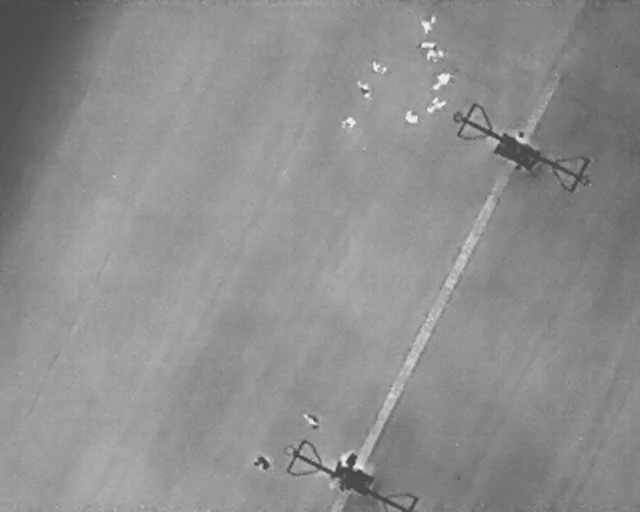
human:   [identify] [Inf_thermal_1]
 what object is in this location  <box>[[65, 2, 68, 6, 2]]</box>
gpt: <ref>1 large person at the top</ref>